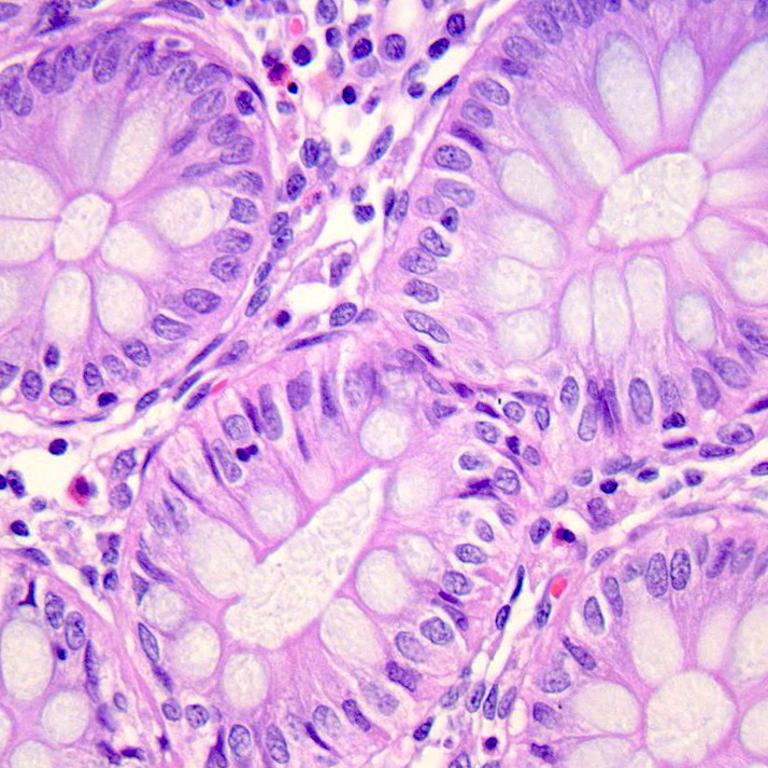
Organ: colon
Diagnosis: benign